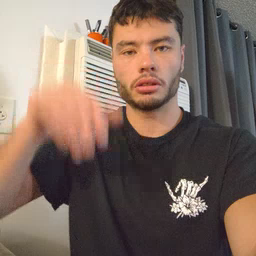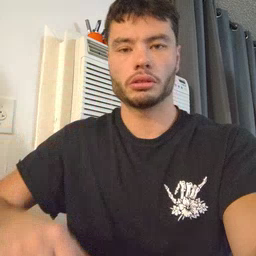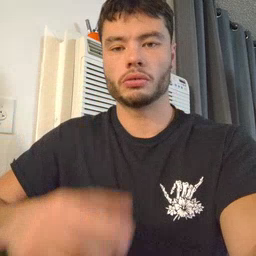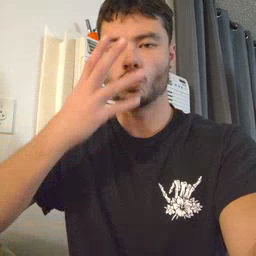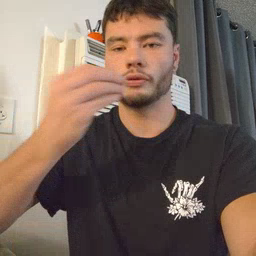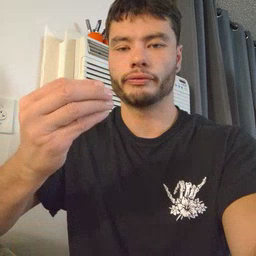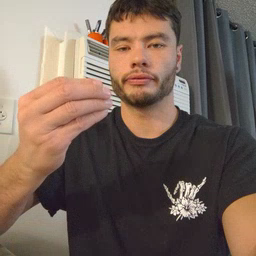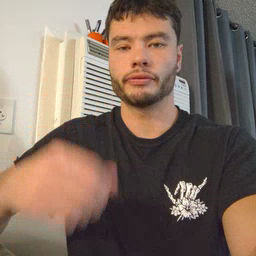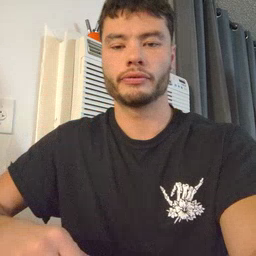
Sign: wolf